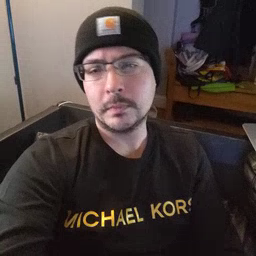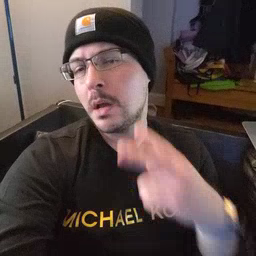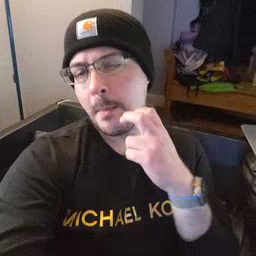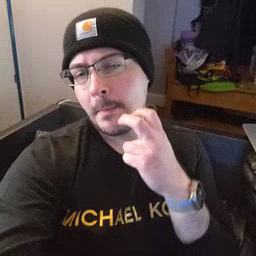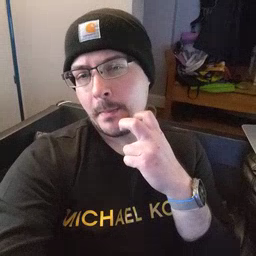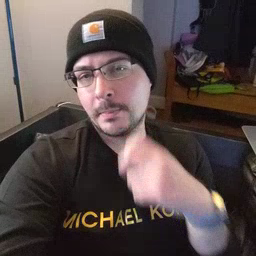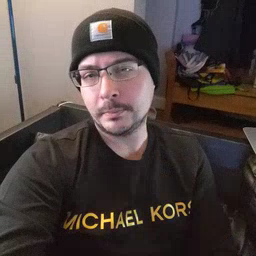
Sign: gum